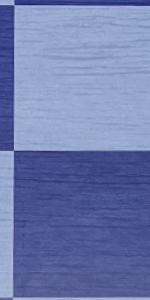
Label: Empty